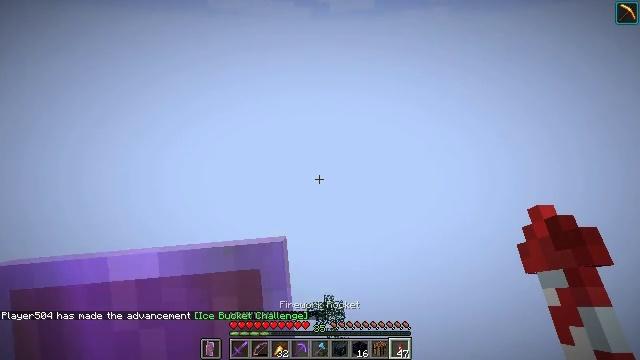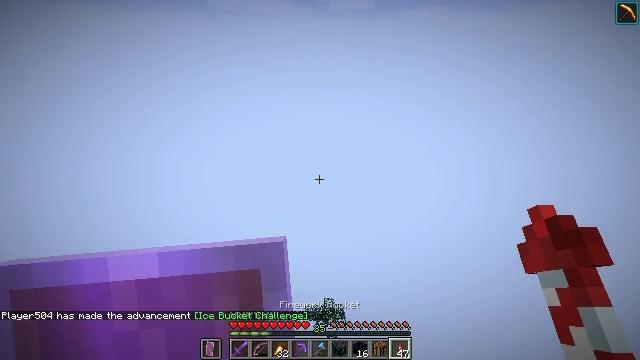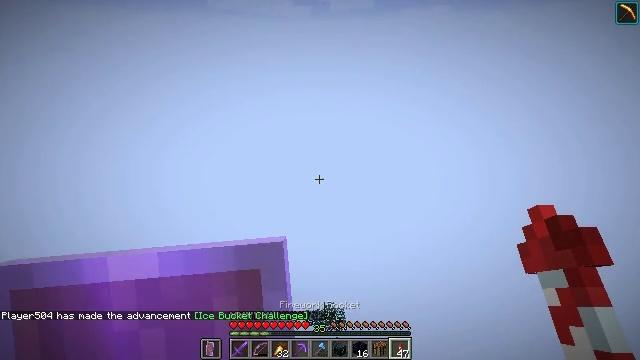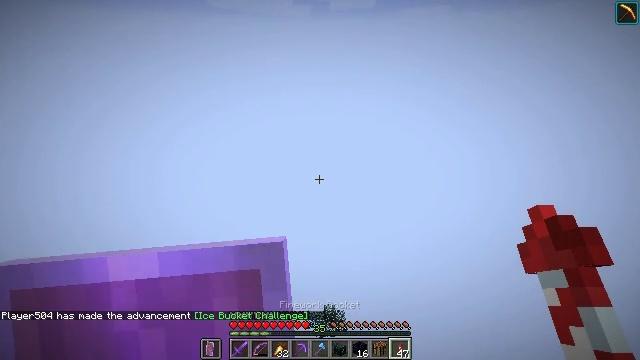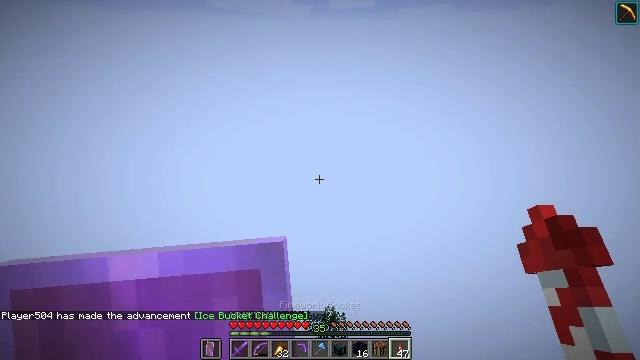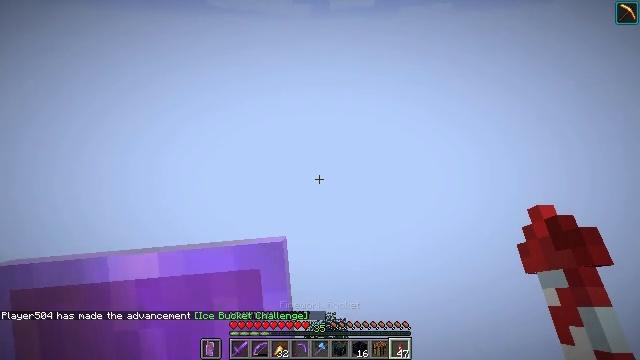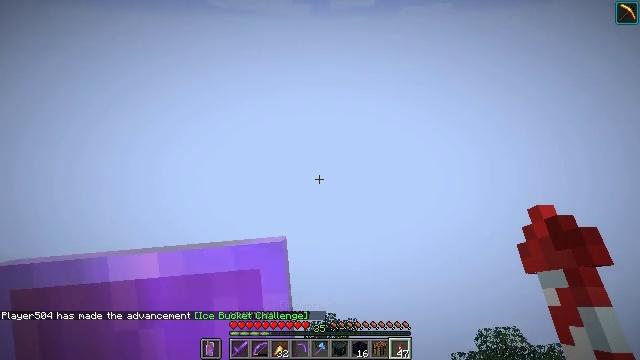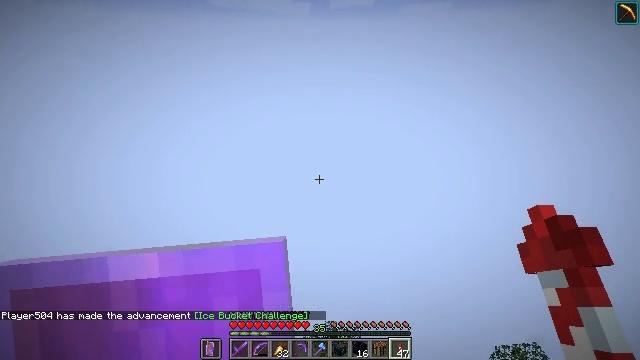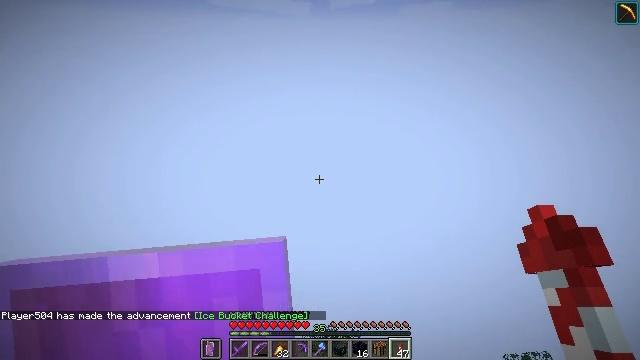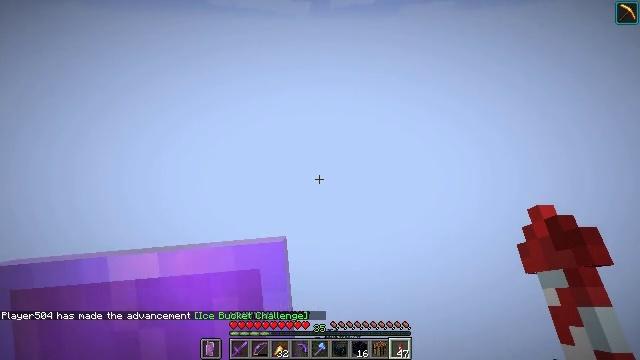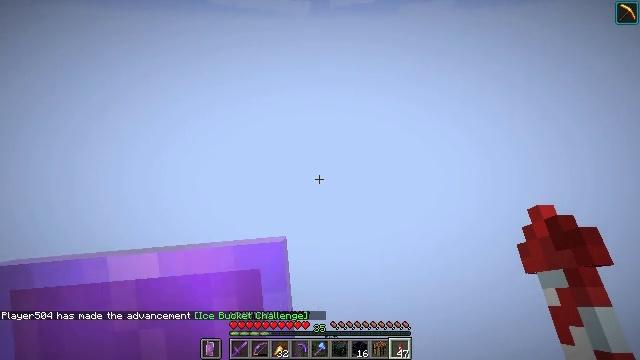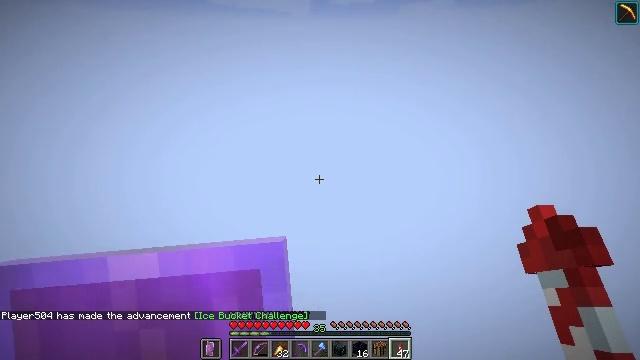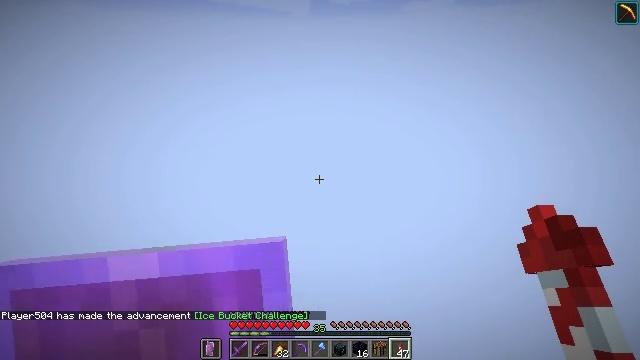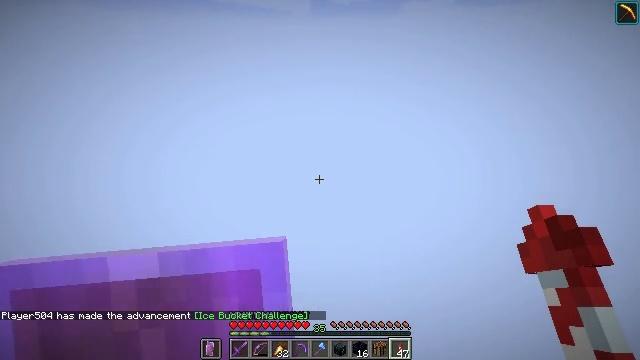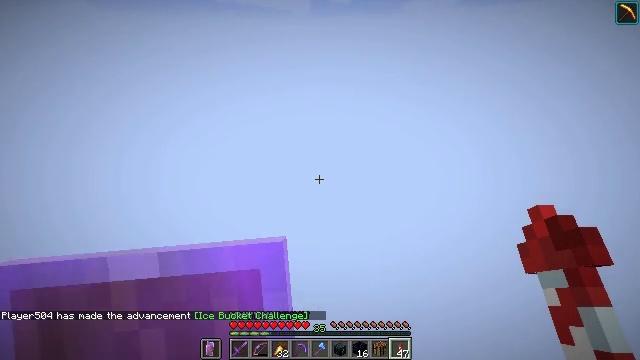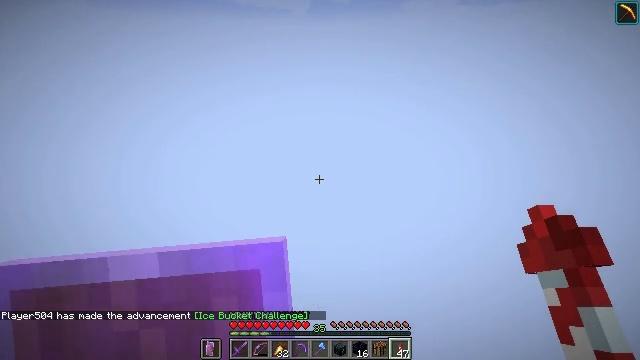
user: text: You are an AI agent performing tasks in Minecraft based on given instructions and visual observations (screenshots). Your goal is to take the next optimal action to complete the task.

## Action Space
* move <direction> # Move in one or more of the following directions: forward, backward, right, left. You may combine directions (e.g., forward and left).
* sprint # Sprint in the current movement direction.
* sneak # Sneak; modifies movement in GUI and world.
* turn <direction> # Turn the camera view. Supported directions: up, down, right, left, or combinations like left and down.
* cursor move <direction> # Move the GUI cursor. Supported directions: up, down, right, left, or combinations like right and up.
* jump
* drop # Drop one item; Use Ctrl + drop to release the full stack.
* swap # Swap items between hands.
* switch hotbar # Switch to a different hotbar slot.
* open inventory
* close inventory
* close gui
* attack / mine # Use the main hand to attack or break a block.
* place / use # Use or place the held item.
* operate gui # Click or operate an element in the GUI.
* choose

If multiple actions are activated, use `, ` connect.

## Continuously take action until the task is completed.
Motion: motion action
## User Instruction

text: Make a light gray carpet using light gray wool.
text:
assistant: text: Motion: attack / mine
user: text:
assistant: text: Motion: attack / mine
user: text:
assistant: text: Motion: attack / mine
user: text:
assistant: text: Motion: attack / mine
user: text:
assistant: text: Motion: attack / mine
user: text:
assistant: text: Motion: attack / mine
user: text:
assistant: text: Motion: attack / mine
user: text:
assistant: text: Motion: attack / mine
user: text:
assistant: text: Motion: attack / mine
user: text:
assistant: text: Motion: attack / mine
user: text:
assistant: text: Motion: attack / mine
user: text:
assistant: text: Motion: attack / mine
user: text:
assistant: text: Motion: attack / mine
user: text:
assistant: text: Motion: attack / mine
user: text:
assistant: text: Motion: attack / mine
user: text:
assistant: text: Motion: attack / mine
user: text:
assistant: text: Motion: attack / mine
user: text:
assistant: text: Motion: attack / mine
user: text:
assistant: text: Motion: attack / mine
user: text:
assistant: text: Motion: attack / mine
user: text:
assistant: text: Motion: attack / mine
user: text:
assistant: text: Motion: attack / mine
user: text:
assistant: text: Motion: attack / mine
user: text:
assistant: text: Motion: attack / mine
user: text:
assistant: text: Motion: attack / mine
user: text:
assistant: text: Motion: attack / mine
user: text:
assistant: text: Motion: attack / mine
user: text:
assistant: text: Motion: attack / mine
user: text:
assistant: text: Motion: attack / mine
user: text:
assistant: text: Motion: attack / mine